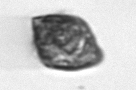
Label: Kryptoperidinium_triquetrum